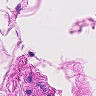
Metastatic tissue present: no